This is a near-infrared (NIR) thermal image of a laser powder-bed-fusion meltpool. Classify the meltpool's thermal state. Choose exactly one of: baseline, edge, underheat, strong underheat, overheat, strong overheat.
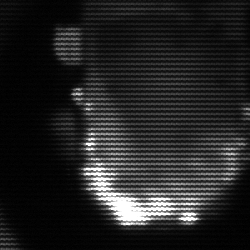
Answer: baseline